Field crop: maize
Growth stage: 1
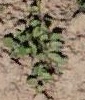
Species: convolvulus